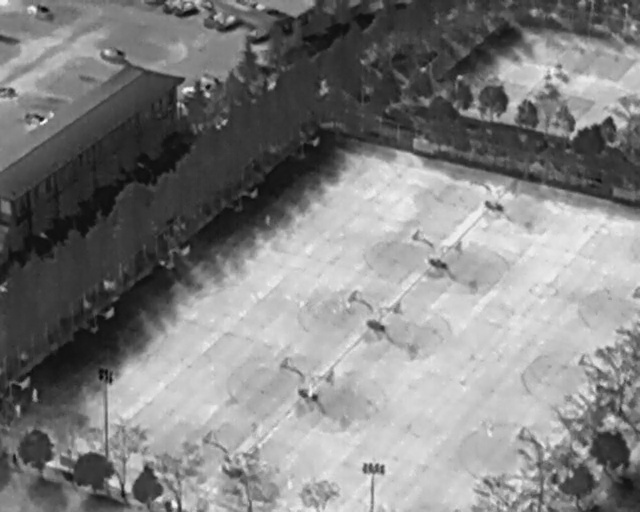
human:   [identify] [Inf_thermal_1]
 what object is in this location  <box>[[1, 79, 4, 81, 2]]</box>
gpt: <ref>1 small person at the bottom left</ref>